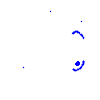
Particle: pion